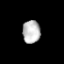
Tissue: prostate
Cell type: Endothelial cells
Senescence score: 0.6989
Nuclear area (px): 397
Mean DAPI intensity: 189.015